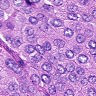
Metastatic tissue present: yes